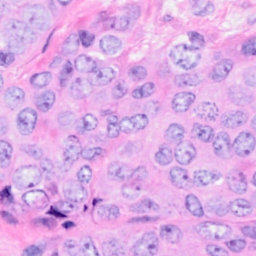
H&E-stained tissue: Breast